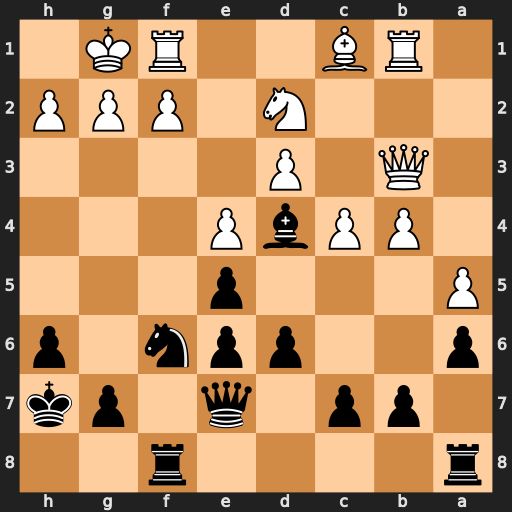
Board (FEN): r4r2/1pp1q1pk/p2ppn1p/P3p3/1PPbP3/1Q1P4/3N1PPP/1RB2RK1
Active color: b
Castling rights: -
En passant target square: -
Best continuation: Ng4 Nf3 Rxf3 gxf3 Qh4 fxg4 Qxg4+ Kh1 Qf3+